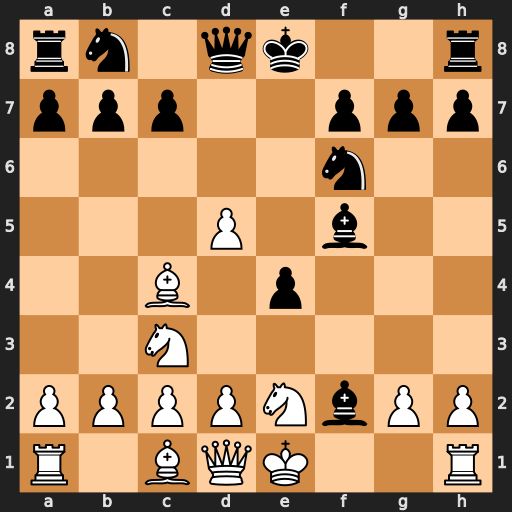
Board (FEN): rn1qk2r/ppp2ppp/5n2/3P1b2/2B1p3/2N5/PPPPNbPP/R1BQK2R
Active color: w
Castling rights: KQkq
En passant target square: -
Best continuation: Kxf2